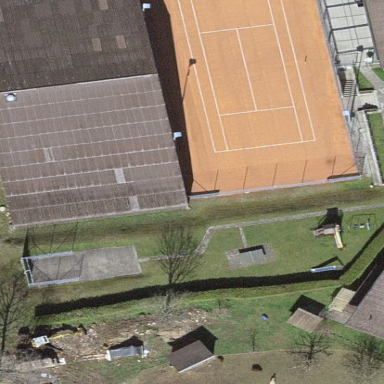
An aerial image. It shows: Building designated for tennis activities.